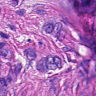
Metastatic tissue present: yes